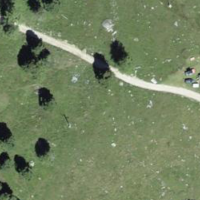
EUNIS habitat code: 26
Species observed at this site:
Oenanthe oenanthe
Lophophanes cristatus
Parus major
Anthus spinoletta
Phoenicurus ochruros
Nucifraga caryocatactes
Fringilla coelebs
Turdus viscivorus
Arnica montana
Periparus ater